Question: So I am following a 2-week course from unity for starter, and in here one mission we are supposed to build a game using WebGL builder and WebGL publisher package, now its asks me to check if webGL publisher package is already installed or not and if not then install it.
Now to install it, the WebGL publisher package should be in the unity registry of the package manager, but in my case there is nothing. plz help me

my unity version is 2020.1.6f1, what should i do now
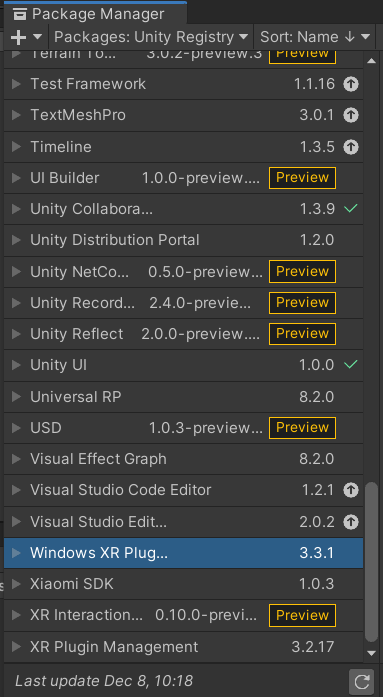
Answer: I'm the developer of the WebGL Publisher.
The Package has always been there, it's just that it wasn't visible for some internal reasons in 2020 releases, so you needed to add it manually to your manifest file. This has been fixed, and the package is now searchable from the package Manager.

You can use it for any Unity version that is above Unity 2019.3 (including 2021).